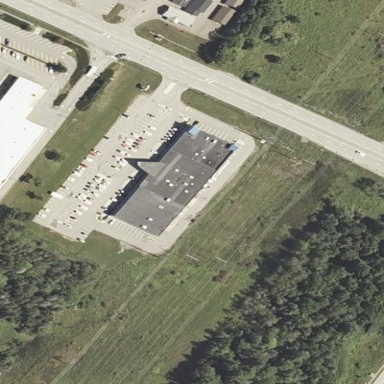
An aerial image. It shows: Office building.